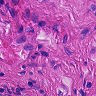
Metastatic tissue present: no